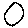
Label: circle